Field crop: maize
Growth stage: 1
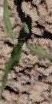
Species: maize